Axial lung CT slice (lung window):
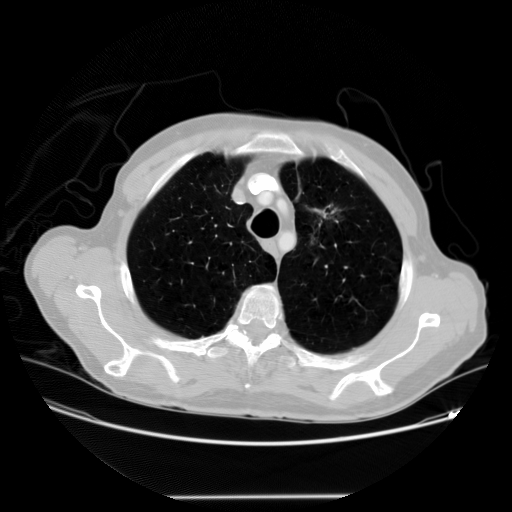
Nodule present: no